Question: For 2 days now I'm trying to upload a App through xcode to apple. But on every validation it shows following error:

It just came from no where. Even my older Archives that are already in the App Store show the same error when I try to validate them.
Any help would be very nice. Atm I can't push updates..
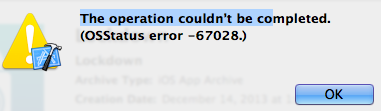
Answer: So I finally got it to work:
1. Click on your Project and switch between your Targets. There's a Project Target and a Target with the App Icon.
2. On Every Targets go to Build Settings and choose your Provisioning Profile and Code Signing Certificates.
3. Check under Build Phases -> Copy Bundle Resources if there is a Framework in there that belongs to the Library Phase.
Before all that I updated to the newest beta of Yosemite (not needed if you don't have it) and made a clean Project. Please check all these steps!
Hope it helps others!